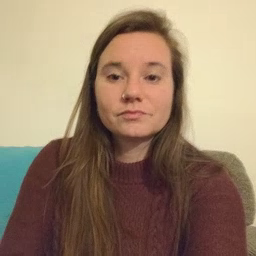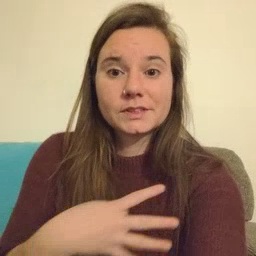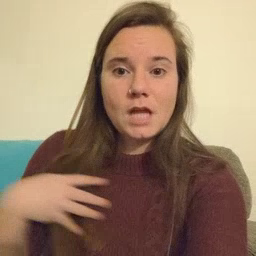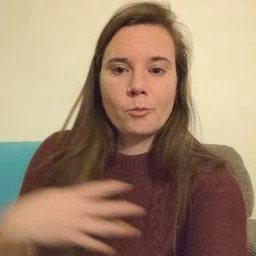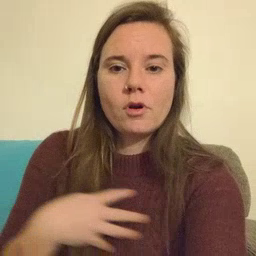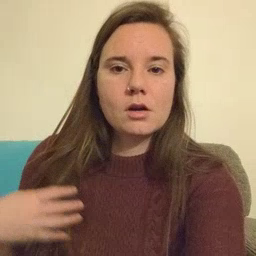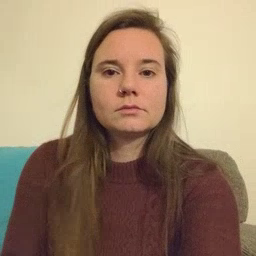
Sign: zebra